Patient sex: M
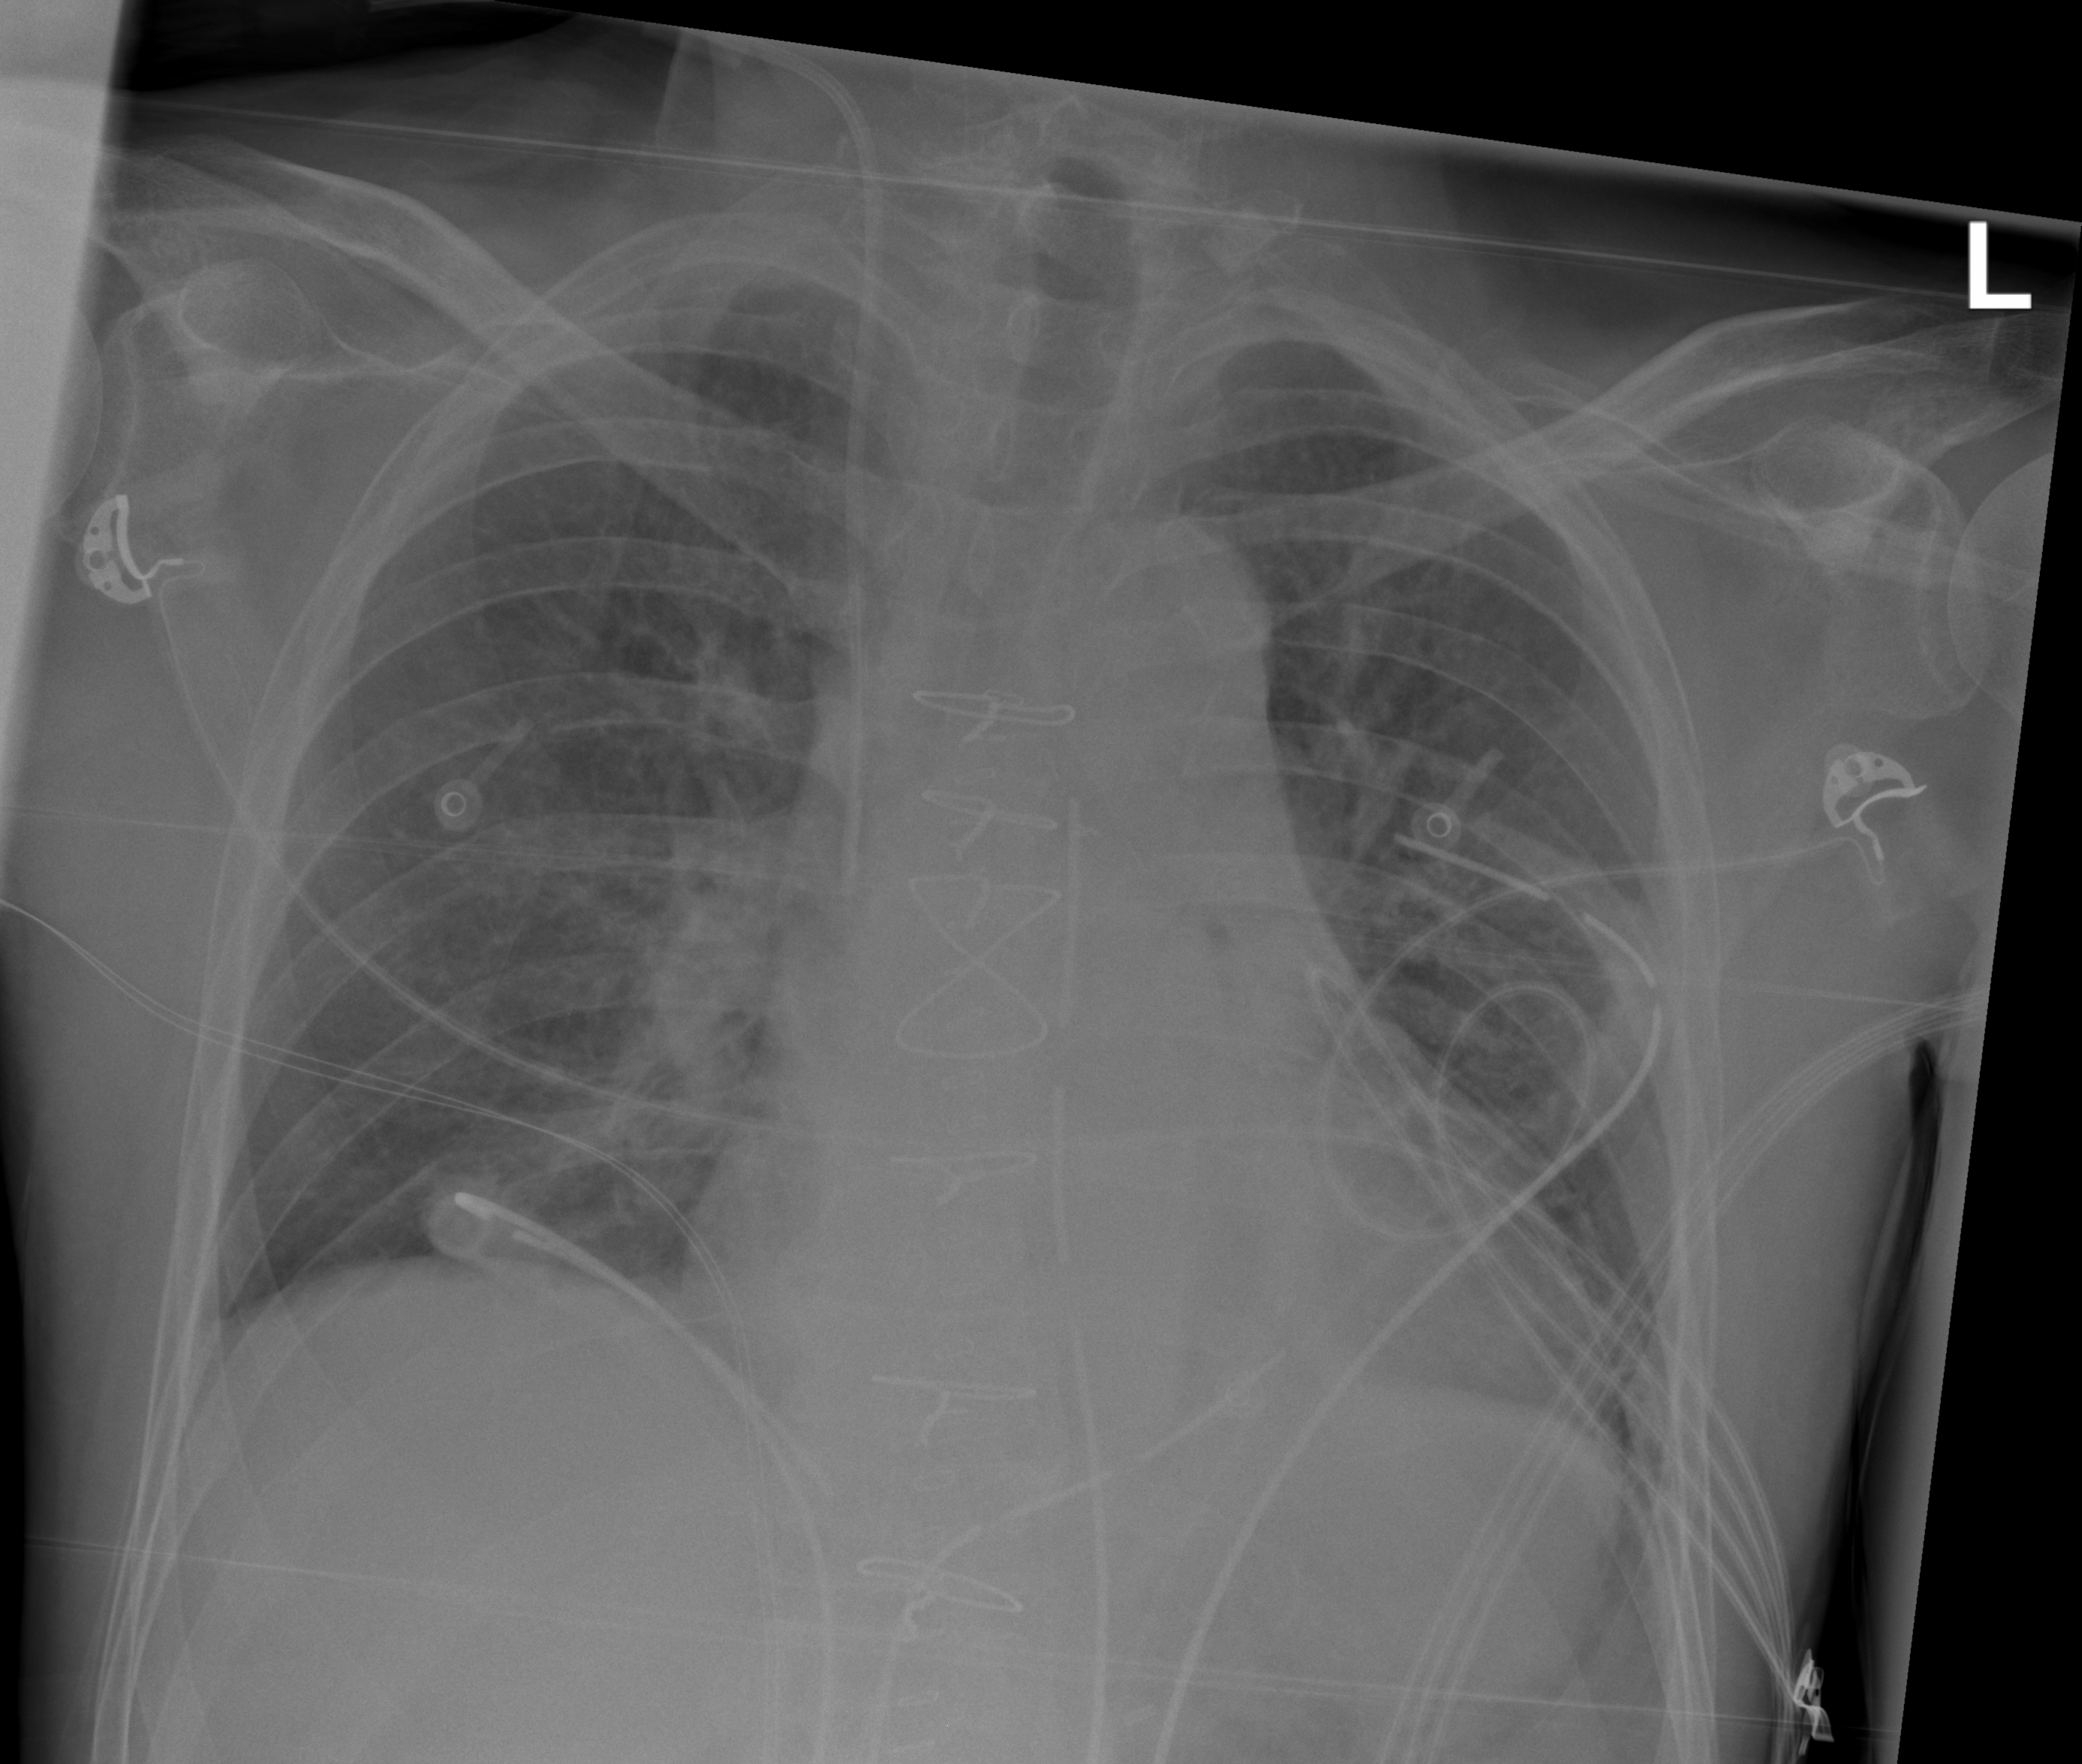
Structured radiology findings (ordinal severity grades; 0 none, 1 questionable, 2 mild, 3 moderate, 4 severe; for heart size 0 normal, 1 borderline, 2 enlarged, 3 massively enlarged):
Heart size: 2
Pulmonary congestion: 2
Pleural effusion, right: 2
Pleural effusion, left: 2
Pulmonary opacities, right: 0
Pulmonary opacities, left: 0
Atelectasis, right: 0
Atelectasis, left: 0